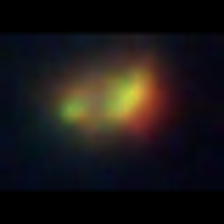
Taxon: NanoPlankton
Group: Other